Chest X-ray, PA view. Patient: 42 years old, sex M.
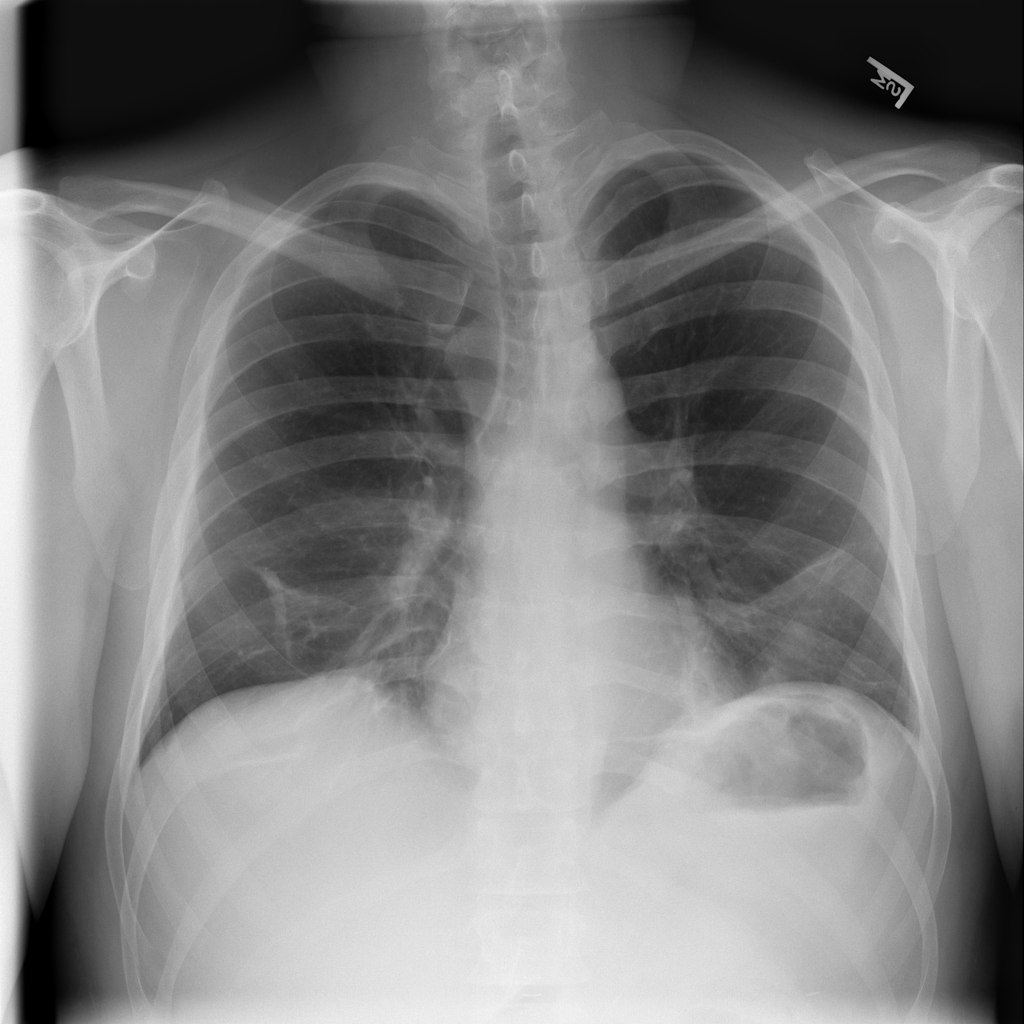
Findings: Atelectasis